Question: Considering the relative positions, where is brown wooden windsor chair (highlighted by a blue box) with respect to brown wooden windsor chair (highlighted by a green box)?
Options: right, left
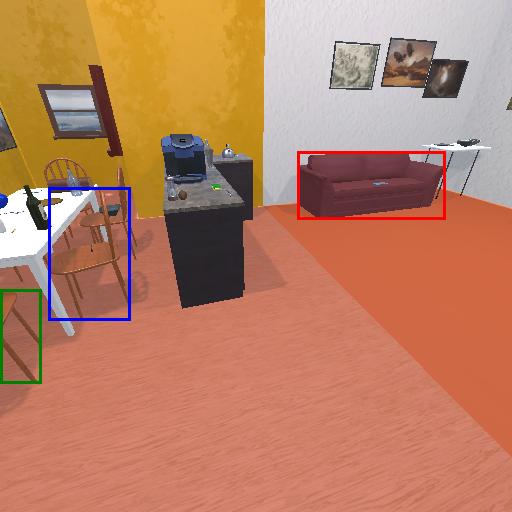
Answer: right